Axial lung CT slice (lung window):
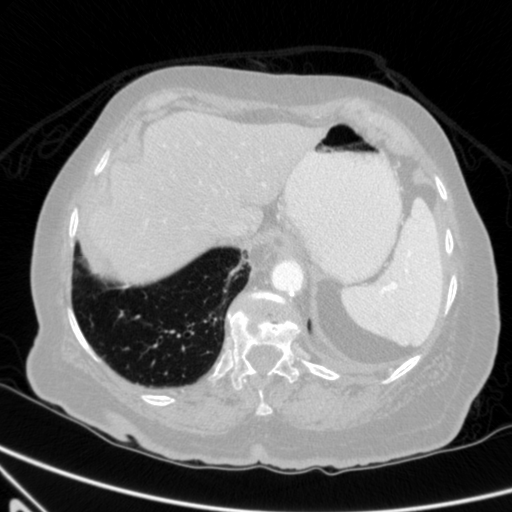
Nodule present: no